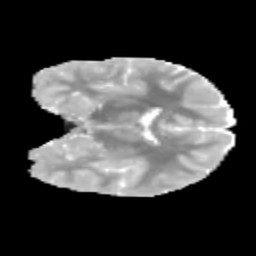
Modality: MD
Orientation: coronal
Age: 11
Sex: male
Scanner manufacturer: siemens
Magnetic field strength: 3 T
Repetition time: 3.8 s
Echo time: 0.07 s